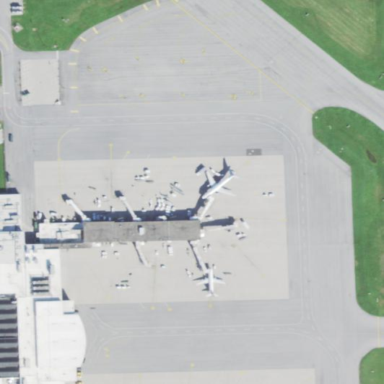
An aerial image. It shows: Apron at the airport.